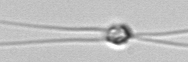
Label: Chaetoceros_danicus